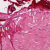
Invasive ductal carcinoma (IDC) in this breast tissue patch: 0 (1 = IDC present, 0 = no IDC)